Aerial crown-view tile of a tropical tree (Barro Colorado Island, Panama), acquired 20241216:
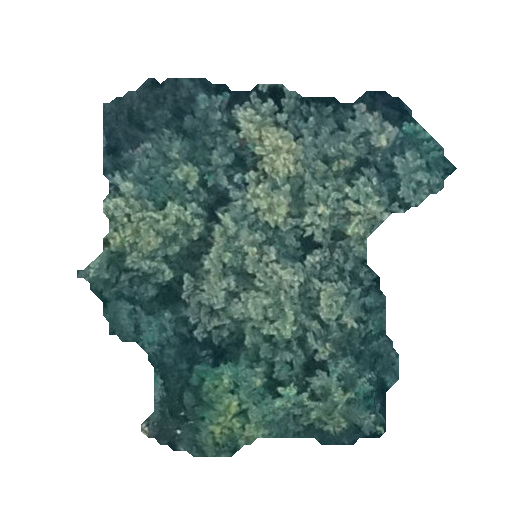
Species: Apeiba tibourbou
GBIF accepted scientific name: Apeiba tibourbou
Crown area: 143.724 m²